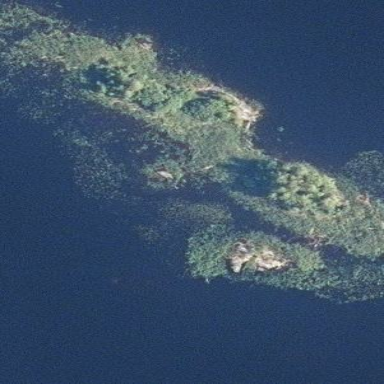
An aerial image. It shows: Islet.